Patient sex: M
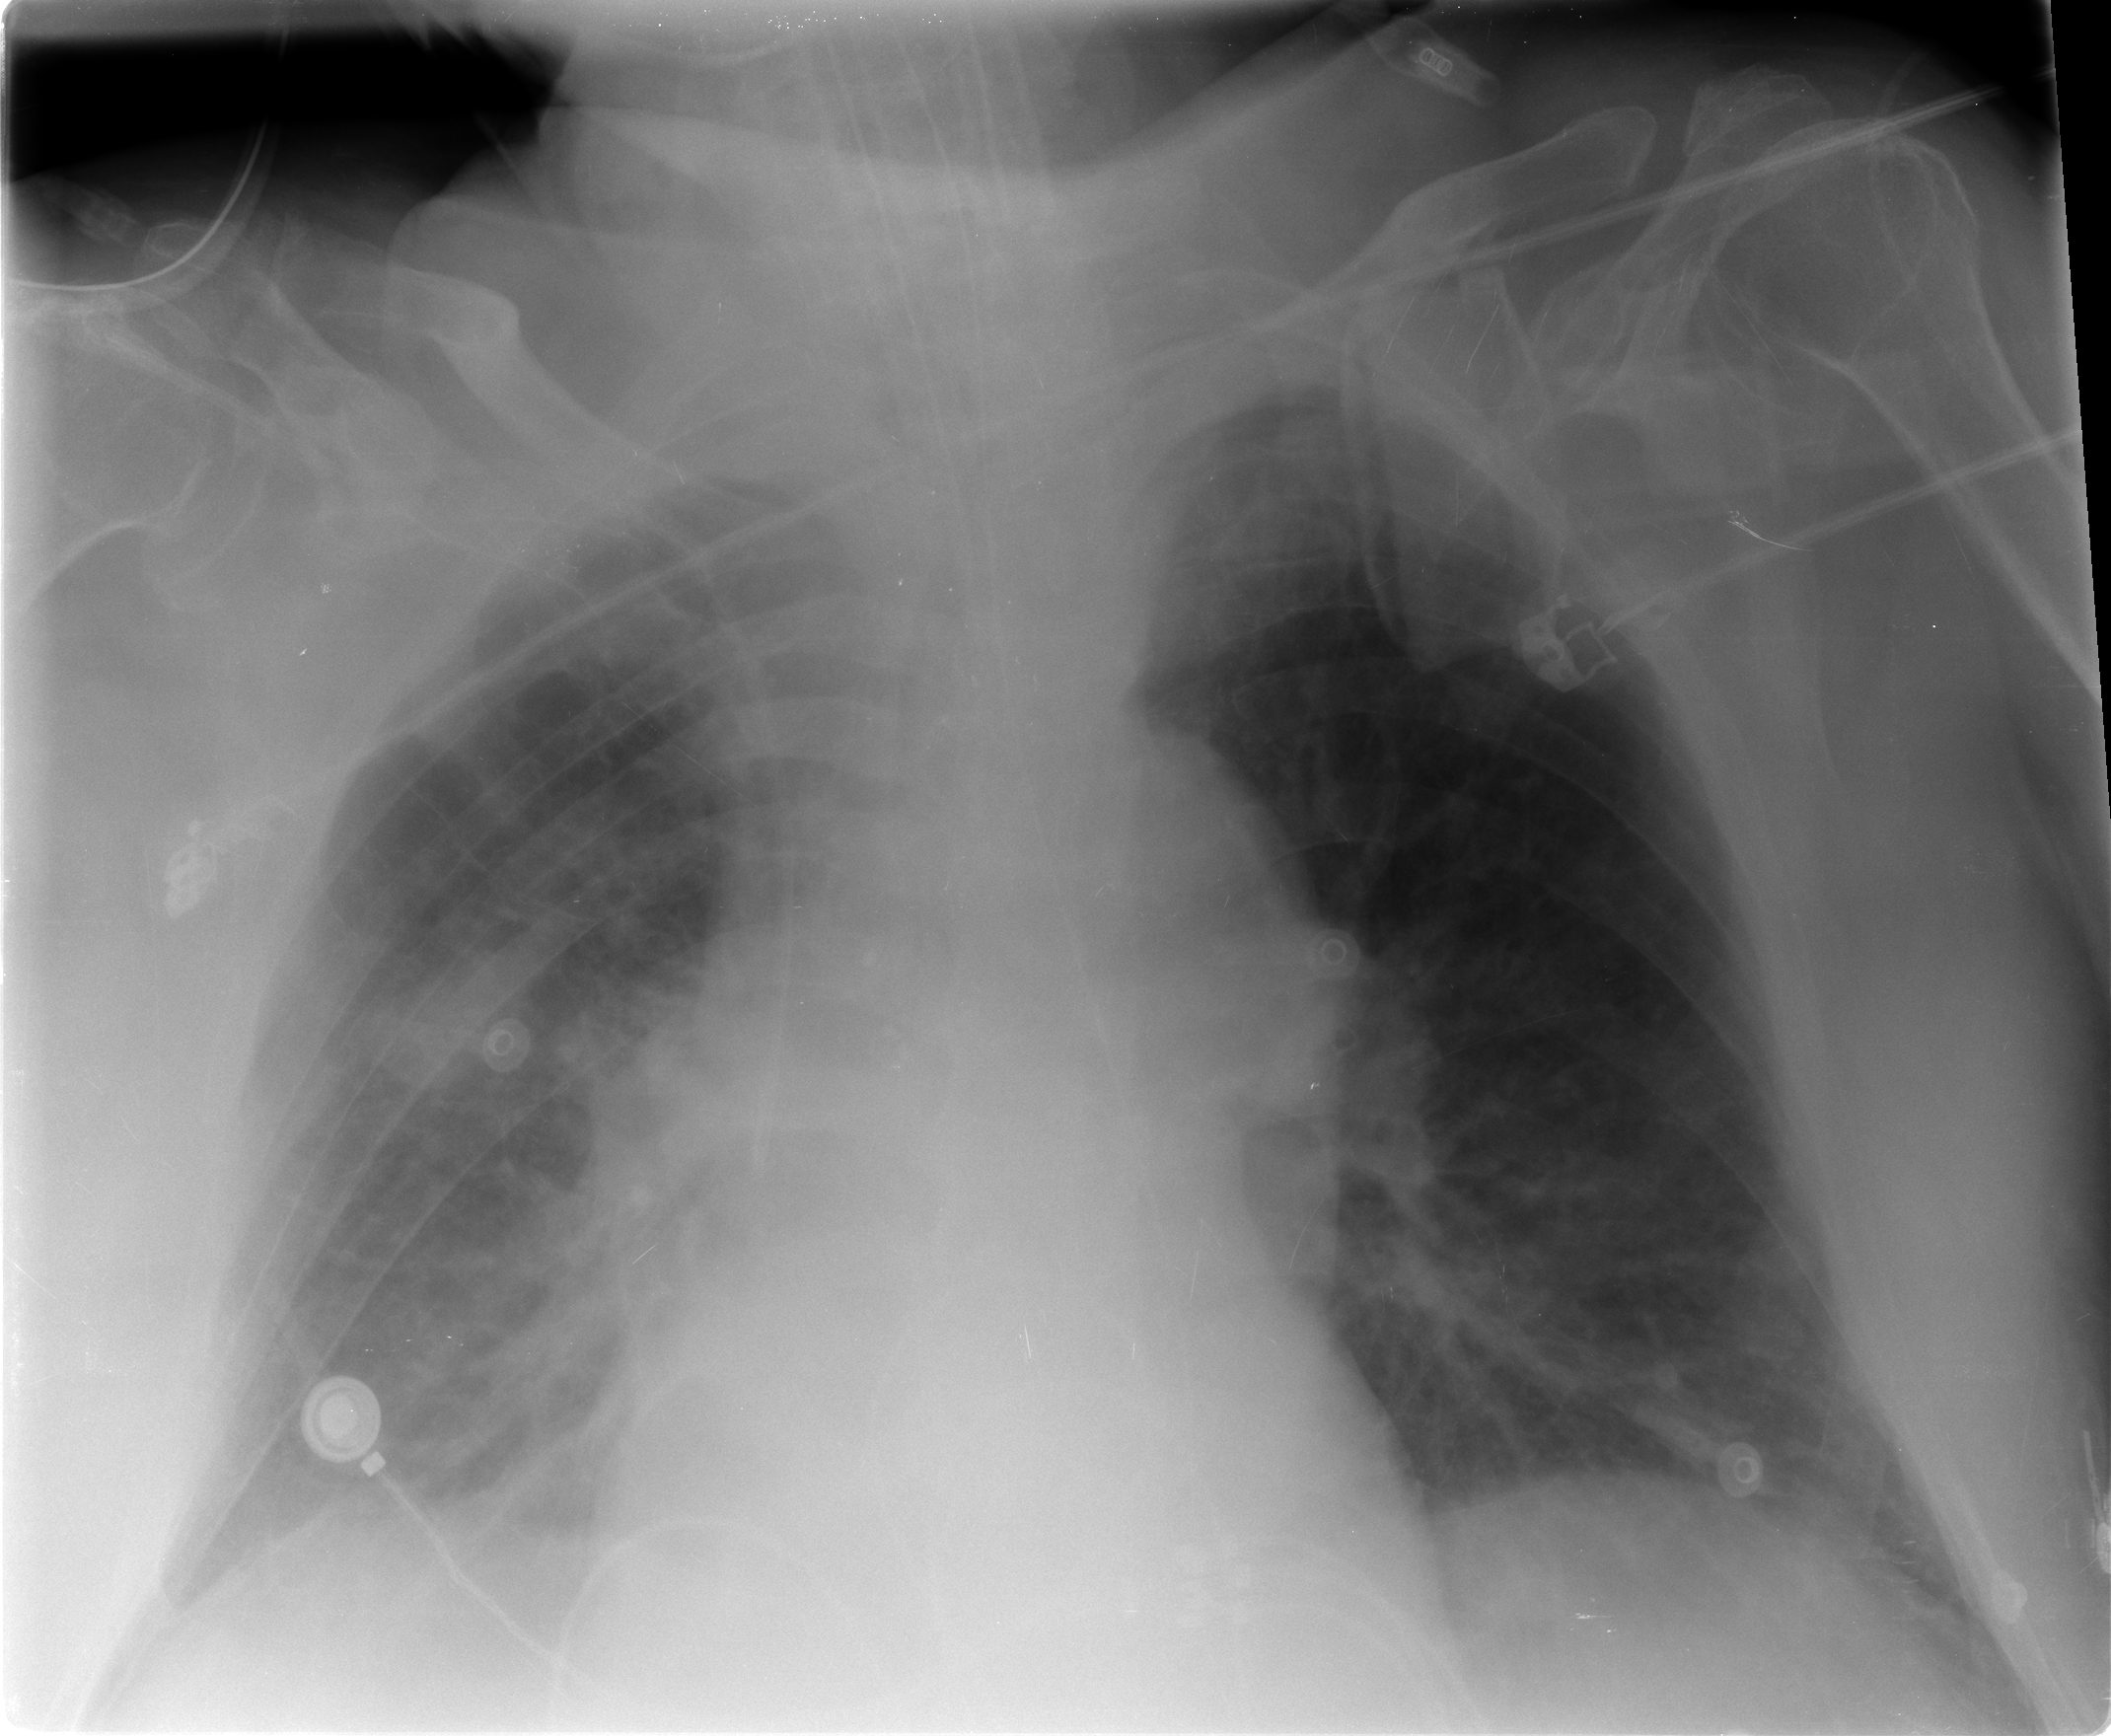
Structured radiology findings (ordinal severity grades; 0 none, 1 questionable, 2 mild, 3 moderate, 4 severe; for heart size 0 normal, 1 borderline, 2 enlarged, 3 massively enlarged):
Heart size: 0
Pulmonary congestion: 2
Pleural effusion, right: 1
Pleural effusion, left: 0
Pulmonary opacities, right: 2
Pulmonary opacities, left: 0
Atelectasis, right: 2
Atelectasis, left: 2